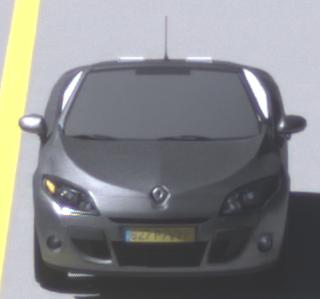
Make: Renault
Model: Mégane Coupé-Cabriolet 1.6 16V 110
Detailed model: Mégane (III) Coupé-Cabriolet
Model produced from: 2010/06
Model produced until: 2013/03
Doors: 2
Color: gray
Road condition: dry road
Daytime: morning or afternoon
Contrast: high contrast